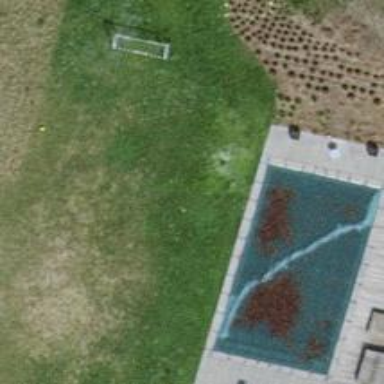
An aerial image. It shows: Swimming pool located in leisure land.